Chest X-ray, AP view. Patient: 60 years old, sex M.
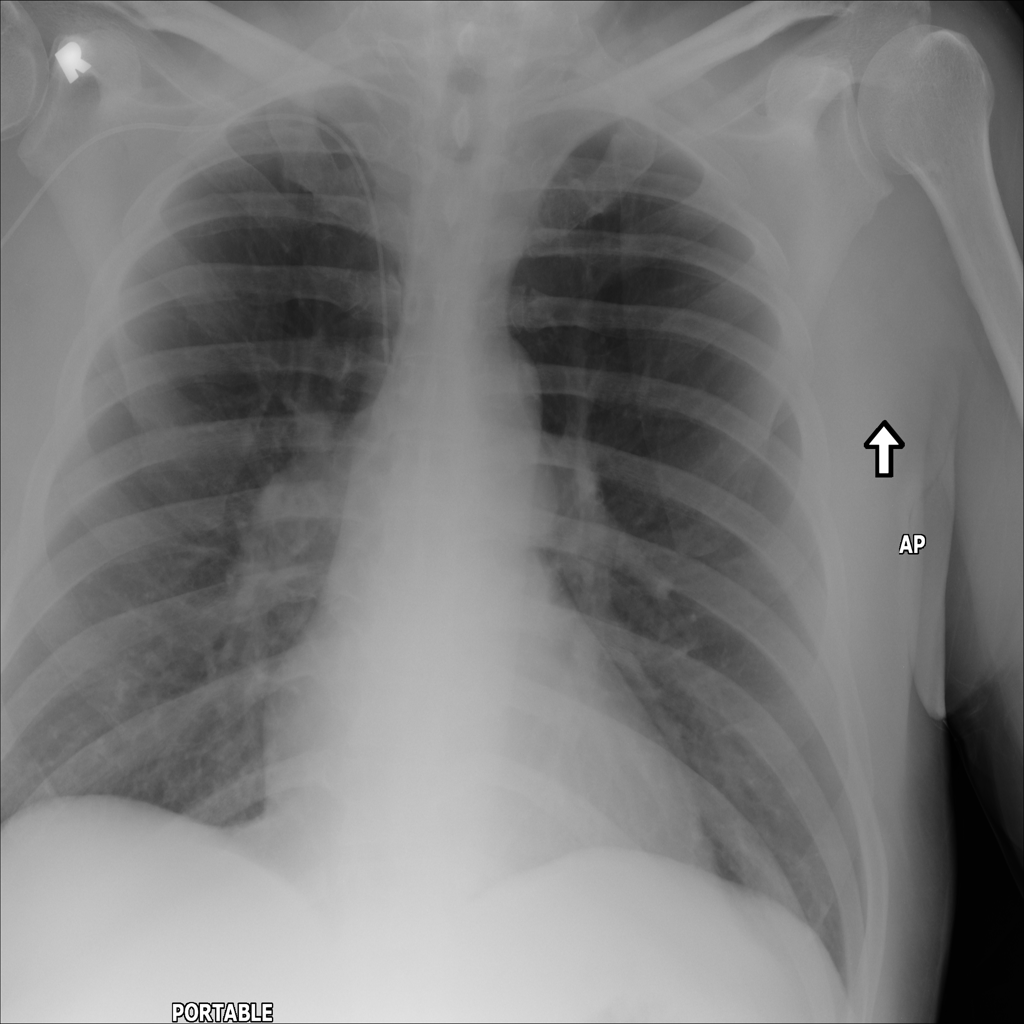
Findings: No Finding